【题型】解答题　【知识点】平面几何　【难度】easy
如图，已知 $\angle BAE = \angle CAD$，$AB=18$，$AC=48$，$AE=15$，$AD=40$。

求证：$\triangle ABC \sim \triangle AED$。

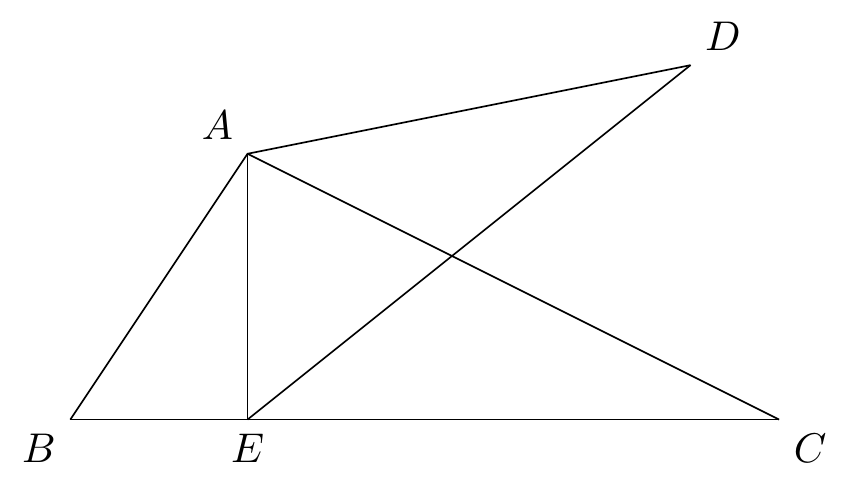
【解答】
$\because \angle BAE = \angle CAD$，

$\therefore \angle BAE + \angle EAC = \angle CAD + \angle EAC$，即 $\angle BAC = \angle EAD$。

$\because AB = 18$，$AC = 48$，$AE = 15$，$AD = 40$，

$\therefore \frac{AB}{AE} = \frac{AC}{AD} =  \frac{6}{5}$，

$\therefore \triangle ABC \sim \triangle AED$。